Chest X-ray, AP view. Patient: 34 years old, sex M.
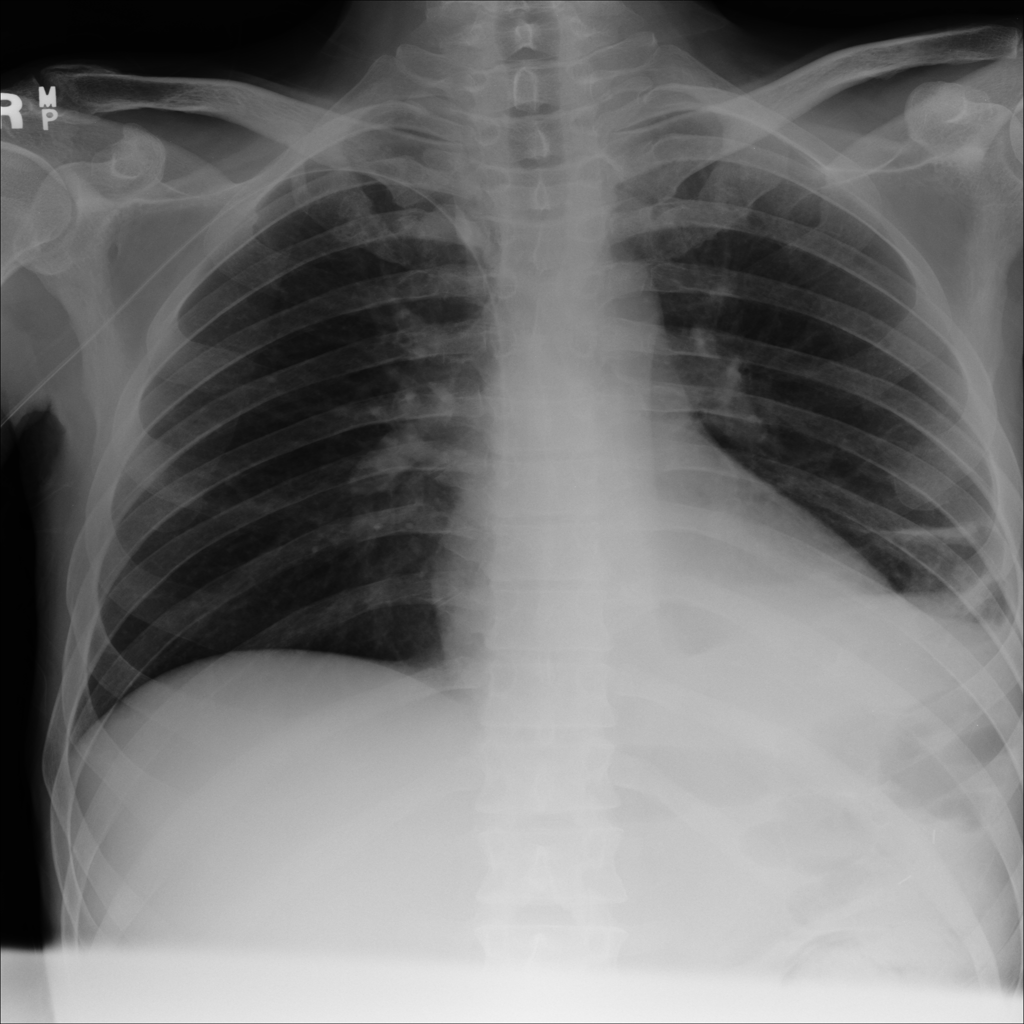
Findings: Effusion